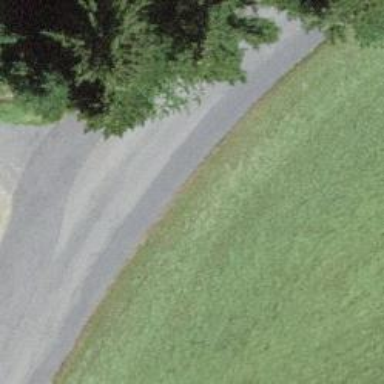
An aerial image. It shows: Passing place on the road.